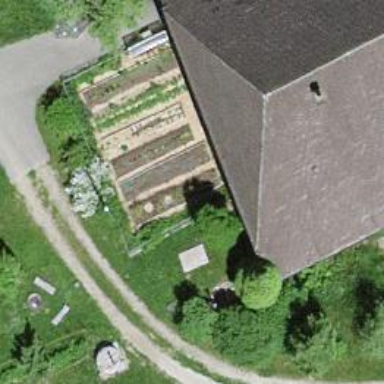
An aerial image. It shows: Farm.